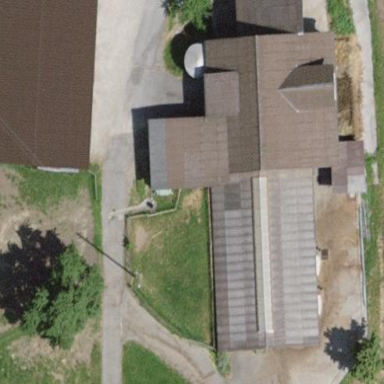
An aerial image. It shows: Farmyard area.